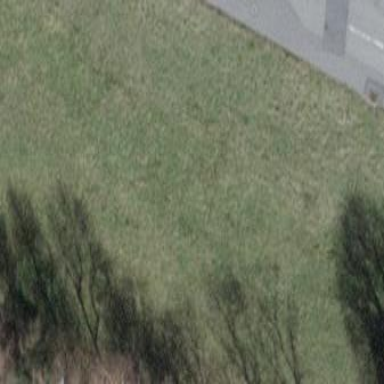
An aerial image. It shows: Open area covered with grass.